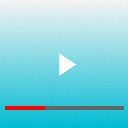
Screen state: on